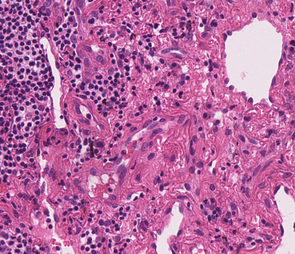
Tumor epithelial tissue: no
Tumor-associated stroma tissue: yes
Normal tissue: no